Question: I have been trying to make a search using the bootstrap . I have been able to get the 'dropdown list' using Ajax. However, I want to change the width of the dropdown and also the padding inside it and the basic background color. Which is white. How do I do it?
Also, I want it to always show 'a -> "View All Results"' in the end of the dropdown so that when the user clicks it, he would be sent to the search results page.
I have been able to make it, but I have not been able to change the look of the Dropdown. And also, I want the View All to be unaffected by the search and not to highlight characters when they match.
How would I change it? This is what I am getting currently.

Please help me change the look of the dropdown.
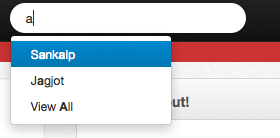
Answer: Changing the look of the dropdown is pretty easy, as the previous answer suggests you should add your custom styles in a file included after the Bootstrap CSS, to identify which selectors you need to use in order to override Bootstrap's styles I recommend you use your browser's DOM inspection tools.
Now the tricky part is adding that custom link at the end of the results, I noticed that the best place to append an item to the results array was at the beginning of the 'render' function because this function, unlike 'sorter' is called after the array is sliced at the max number of items set in the options, the thing is 'render' is not configurable with the plugin options so you need to do a "manual" override:
'''
$('input').typeahead().data('typeahead').render = function (items) {
var that = this
items.push('View All'); //Append "View All option"
//The rest is the default render function taken from bootstrap's js source
items = $(items).map(function (i, item) {
i = $(that.options.item).attr('data-value', item)
i.find('a').html(that.highlighter(item))
return i[0]
})
items.first().addClass('active')
this.$menu.html(items)
return this
};
'''
Then to prevent the link from highlighting as the users types you need to customize the default 'highlighter' function:
'''
highlighter: function (item) {
//If it's our link than just return the text in bold
if (item == 'View All')
return '<strong>' + item + '</strong>'
//The rest is the default hightlighter function taken from bootstrap's js source
var query = this.query.replace(/[\-\[\]{}()*+?.,\\^$|#\s]/g, '\$&')
return item.replace(new RegExp('(' + query + ')', 'ig'), function ($1, match) {
return '<strong>' + match + '</strong>'
});
}
'''
Finally to handle the click on our custom link we need to implement an 'updater' function to be called whenever an option from the dropdown is selected
'''
updater:function(item){
if(item == 'View All'){
//Handle click on our link
window.location = 'http://example.com/search?q=' + this.$element.val();
}
return item;
}
'''
## You can check this fiddle for a complete working example